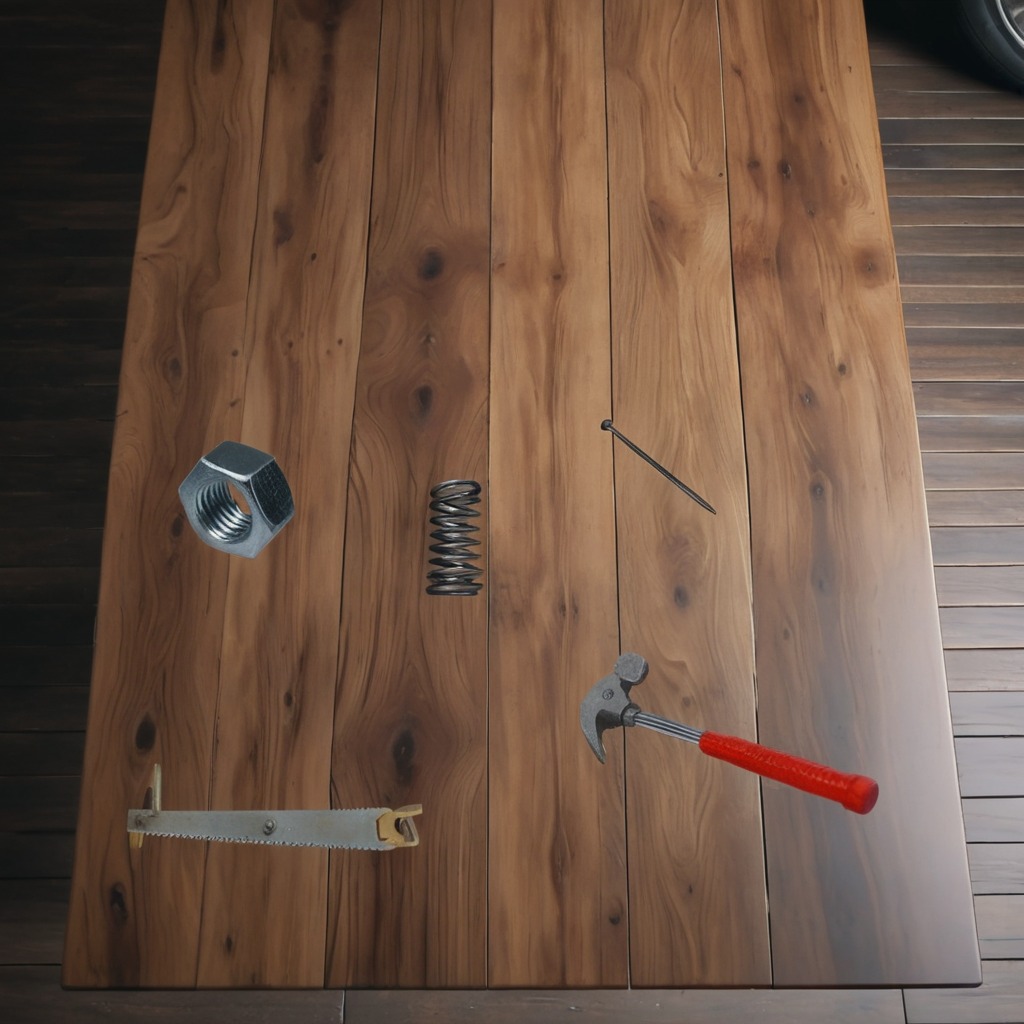
A hammer, an iron nail, a coiled metal spring, a handheld metal saw, and a metal nut are lying on an oil-spilled wooden table in a vintage motorcycle garage.